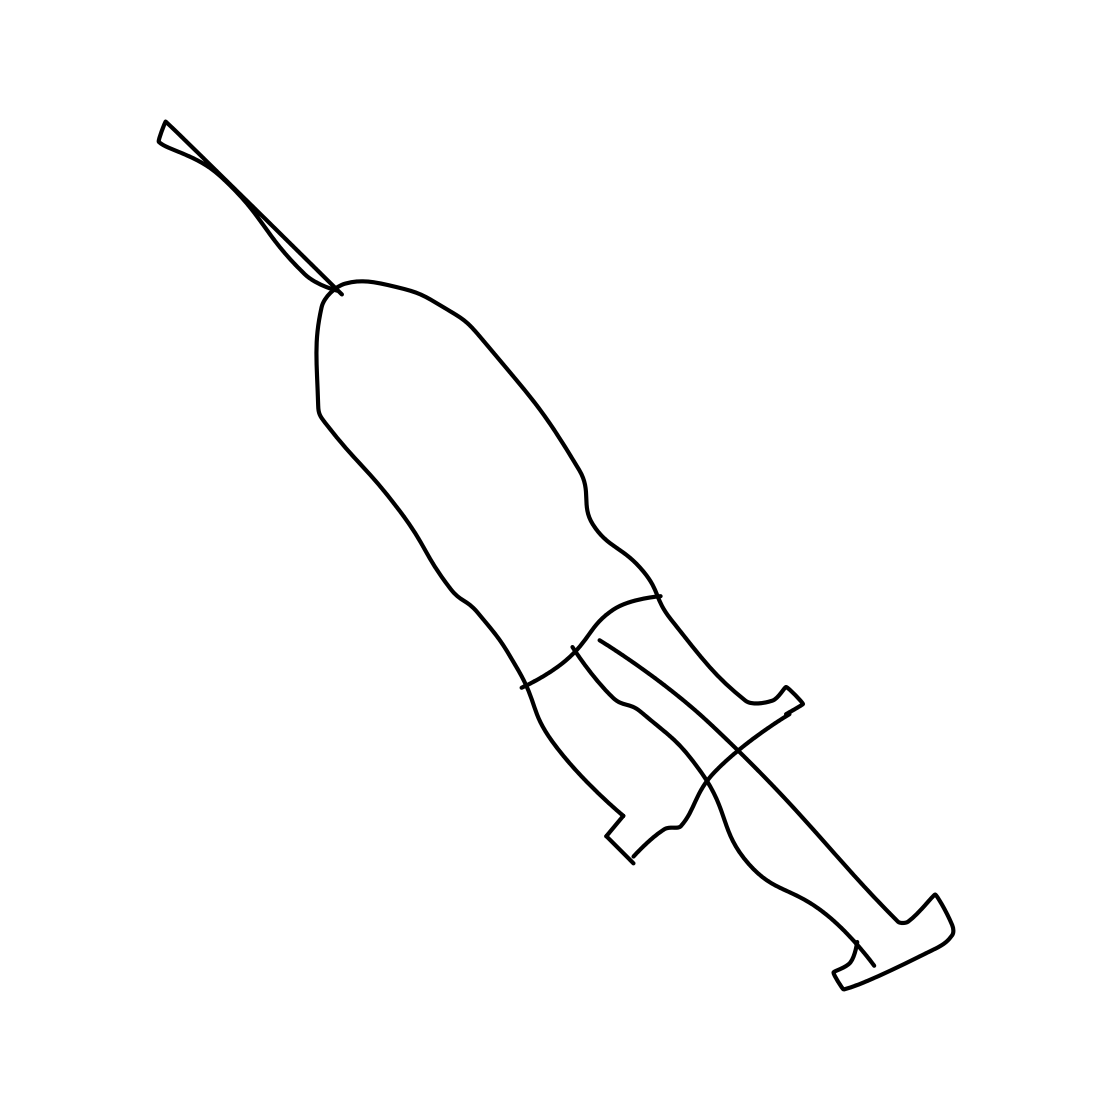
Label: syringe